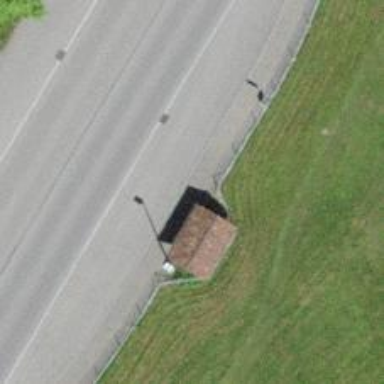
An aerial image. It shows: Bus stop with sheltered platform for public transport.